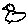
Label: bird